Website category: university
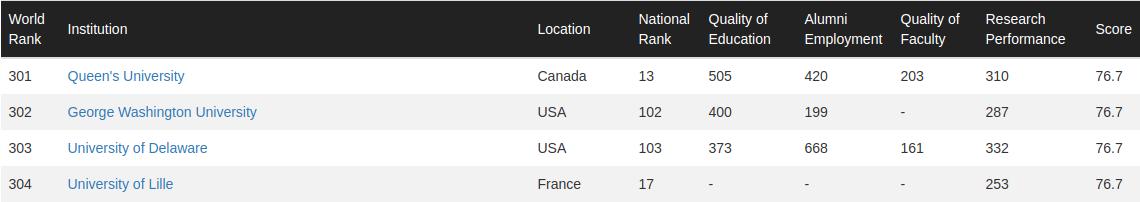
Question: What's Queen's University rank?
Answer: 301

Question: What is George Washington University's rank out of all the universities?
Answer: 302

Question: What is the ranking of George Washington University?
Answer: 302

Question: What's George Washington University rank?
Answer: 302

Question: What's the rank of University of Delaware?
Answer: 303

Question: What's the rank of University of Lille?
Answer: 304

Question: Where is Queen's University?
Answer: Canada

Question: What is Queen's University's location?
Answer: Canada

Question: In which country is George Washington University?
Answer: USA

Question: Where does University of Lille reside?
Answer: France

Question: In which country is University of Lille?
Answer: France

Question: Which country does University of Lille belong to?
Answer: France

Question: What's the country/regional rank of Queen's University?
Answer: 13

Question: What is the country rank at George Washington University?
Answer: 102

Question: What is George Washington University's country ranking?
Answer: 102

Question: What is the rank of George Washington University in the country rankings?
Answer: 102

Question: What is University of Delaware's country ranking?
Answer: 103

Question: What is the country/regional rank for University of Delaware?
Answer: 103

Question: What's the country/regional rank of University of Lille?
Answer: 17

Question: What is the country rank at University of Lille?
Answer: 17

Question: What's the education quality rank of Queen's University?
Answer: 505

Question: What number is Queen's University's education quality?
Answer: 505

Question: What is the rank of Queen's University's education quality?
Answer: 505

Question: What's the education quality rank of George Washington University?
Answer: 400

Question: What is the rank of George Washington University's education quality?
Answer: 400

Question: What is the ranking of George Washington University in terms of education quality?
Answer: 400

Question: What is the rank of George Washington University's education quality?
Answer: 400

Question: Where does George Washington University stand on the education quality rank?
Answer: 400

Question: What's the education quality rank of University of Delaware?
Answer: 373

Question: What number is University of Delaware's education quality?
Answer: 373

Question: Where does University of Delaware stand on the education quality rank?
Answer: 373

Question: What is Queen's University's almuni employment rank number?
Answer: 420

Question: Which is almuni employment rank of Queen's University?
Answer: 420

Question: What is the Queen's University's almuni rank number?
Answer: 420

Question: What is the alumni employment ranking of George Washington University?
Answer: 199

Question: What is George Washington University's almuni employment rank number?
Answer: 199

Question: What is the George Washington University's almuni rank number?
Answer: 199

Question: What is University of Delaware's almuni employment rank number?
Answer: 668

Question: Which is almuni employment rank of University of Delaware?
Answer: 668

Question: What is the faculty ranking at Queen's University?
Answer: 203

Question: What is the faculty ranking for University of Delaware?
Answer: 161

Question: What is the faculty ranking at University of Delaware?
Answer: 161

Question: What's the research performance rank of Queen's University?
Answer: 310

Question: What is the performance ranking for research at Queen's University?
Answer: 310

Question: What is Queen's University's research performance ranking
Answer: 310

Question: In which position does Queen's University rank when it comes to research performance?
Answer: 310

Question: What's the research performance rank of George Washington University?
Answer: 287

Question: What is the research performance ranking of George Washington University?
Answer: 287

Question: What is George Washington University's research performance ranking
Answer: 287

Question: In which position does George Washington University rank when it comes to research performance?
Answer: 287

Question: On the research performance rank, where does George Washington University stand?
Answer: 287

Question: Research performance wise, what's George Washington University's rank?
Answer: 287

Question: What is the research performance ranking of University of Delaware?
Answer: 332

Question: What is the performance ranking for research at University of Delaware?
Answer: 332

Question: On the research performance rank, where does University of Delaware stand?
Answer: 332

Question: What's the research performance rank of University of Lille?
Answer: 253

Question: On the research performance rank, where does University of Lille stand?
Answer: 253

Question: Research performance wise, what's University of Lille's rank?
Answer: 253

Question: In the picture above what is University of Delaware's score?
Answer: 76.7

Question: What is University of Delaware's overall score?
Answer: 76.7

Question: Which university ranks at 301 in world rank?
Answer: Queen's University

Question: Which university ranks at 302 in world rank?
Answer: George Washington University

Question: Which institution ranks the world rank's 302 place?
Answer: George Washington University

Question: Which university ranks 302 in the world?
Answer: George Washington University